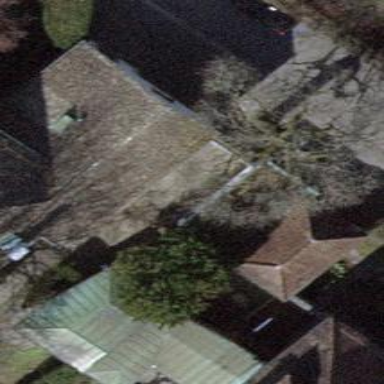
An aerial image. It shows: Garage.